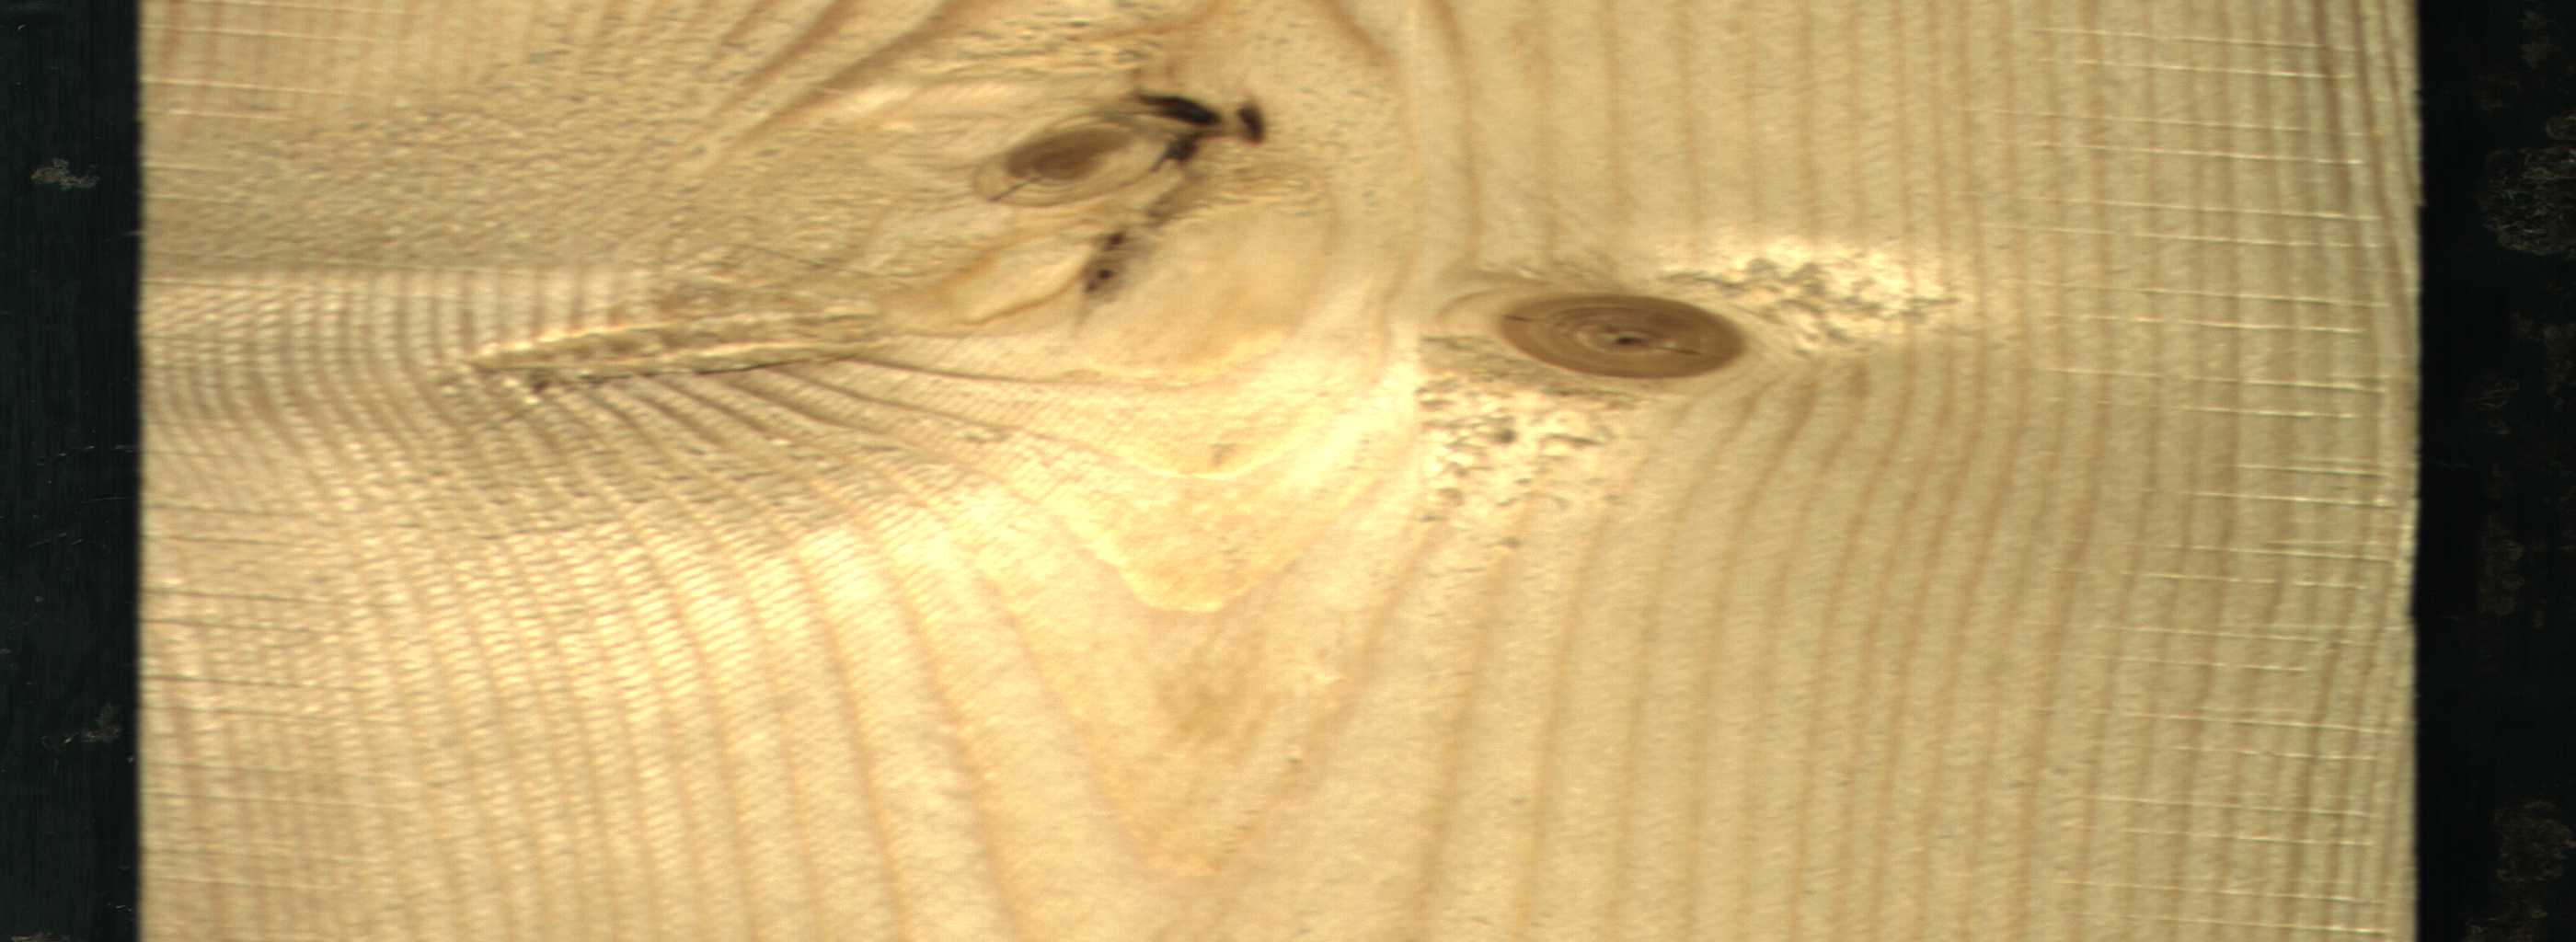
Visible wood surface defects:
Dead_Knot
Live_Knot
Live_Knot
Live_Knot